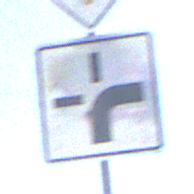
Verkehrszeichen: VerlaufVorfahrtsstrasse3
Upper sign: Vorfahrtsstrasse
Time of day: MorningAfternoon
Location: Outdoor (Suburban)
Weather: PartlyCloudy
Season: NotSpecified
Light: Natural